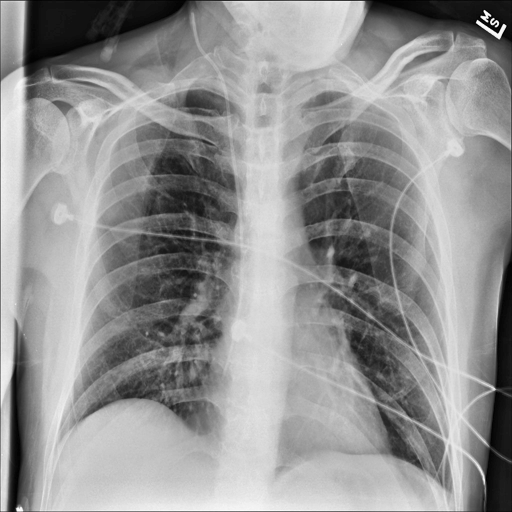
Finding: NORMAL